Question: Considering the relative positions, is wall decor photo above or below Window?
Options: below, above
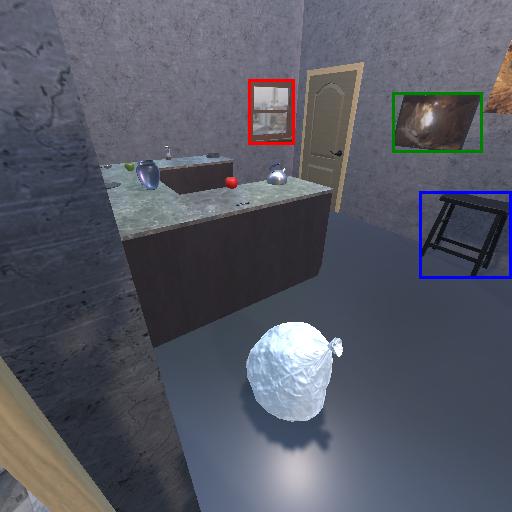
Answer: below